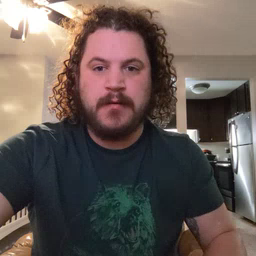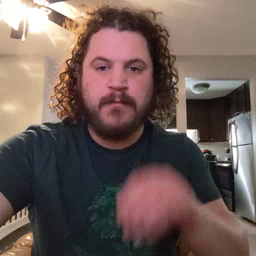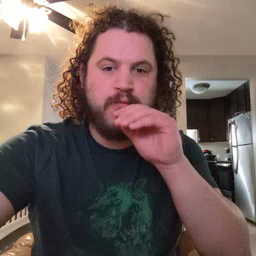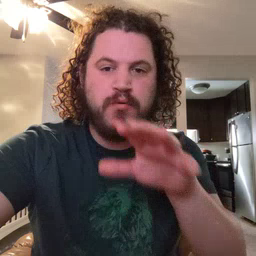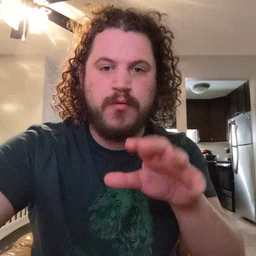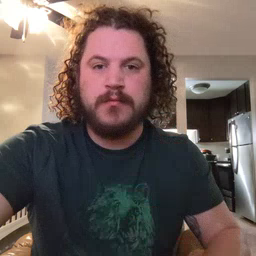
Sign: blow